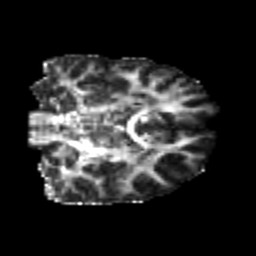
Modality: FA
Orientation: coronal
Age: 21
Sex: male
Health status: healthy
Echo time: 0.074 s